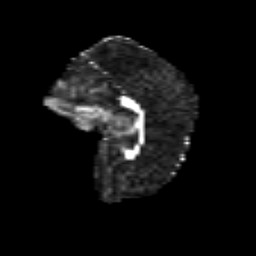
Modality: FA
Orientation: sagittal
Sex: female
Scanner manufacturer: siemens
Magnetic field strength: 3 T
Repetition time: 5 s
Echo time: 0.071 s